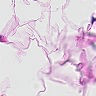
Metastatic tissue present: no